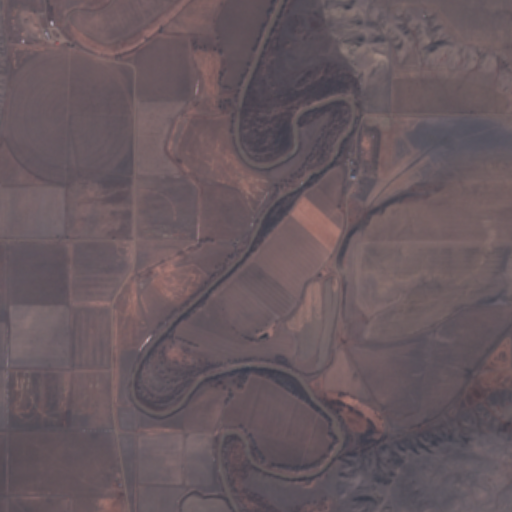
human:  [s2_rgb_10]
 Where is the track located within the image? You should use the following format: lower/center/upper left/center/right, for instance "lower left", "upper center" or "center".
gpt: There is no track in the image.